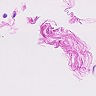
Metastatic tissue present: no